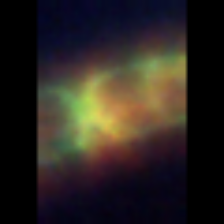
Taxon: Diatom_aggregate
Group: Diatoms